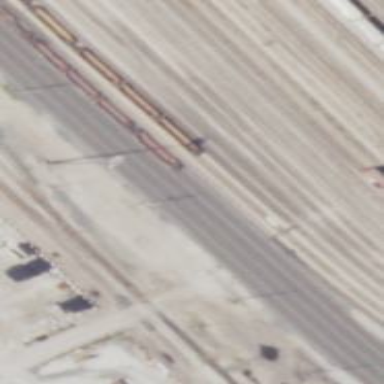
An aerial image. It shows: Railway yard in service.